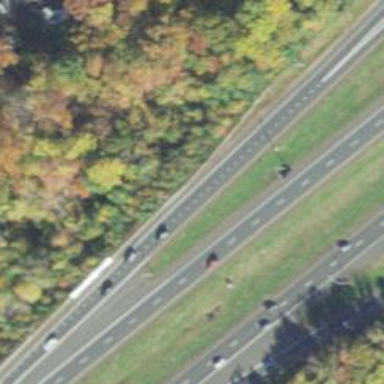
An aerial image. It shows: Asphalt motorway link.